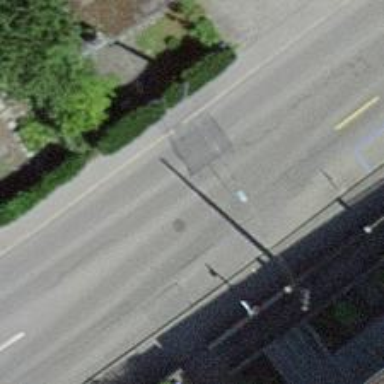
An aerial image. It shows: Trolleybus stop position for public transport.